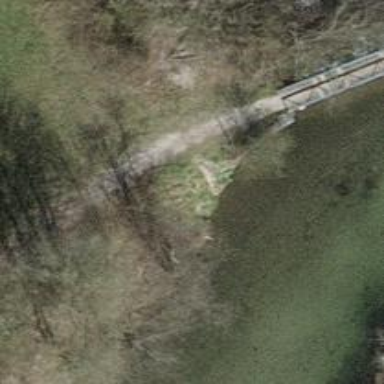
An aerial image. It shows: Unpaved path with bridge.